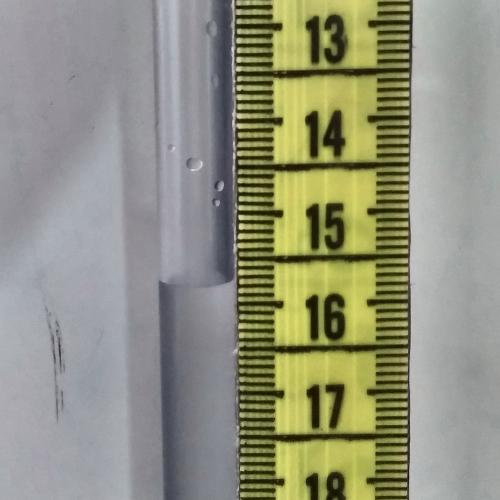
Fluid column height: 15.7 cm